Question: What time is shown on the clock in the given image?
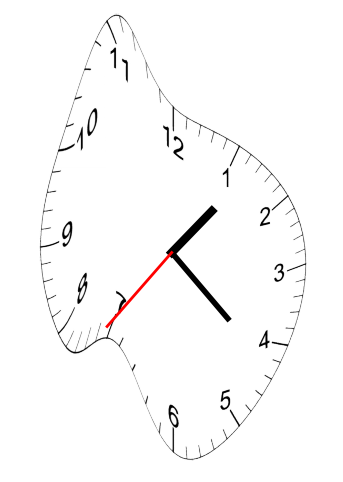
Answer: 01:21:36